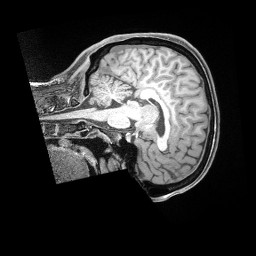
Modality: T1w
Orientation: sagittal
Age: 36
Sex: female
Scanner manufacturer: siemens
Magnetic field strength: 3 T
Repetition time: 2 s
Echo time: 0.00211 s